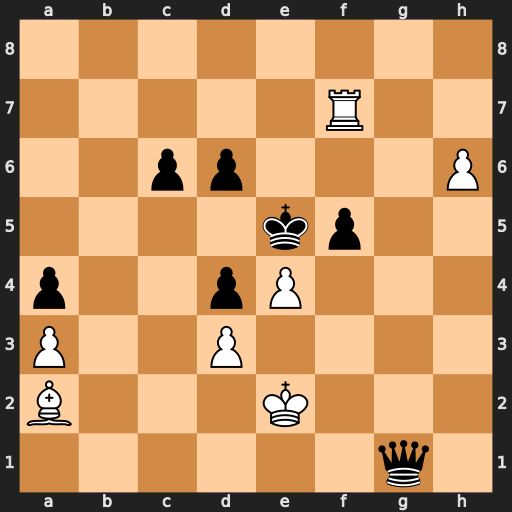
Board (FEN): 8/5R2/2pp3P/4kp2/p2pP3/P2P4/B3K3/6q1
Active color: w
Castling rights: -
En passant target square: -
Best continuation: Rxf5#